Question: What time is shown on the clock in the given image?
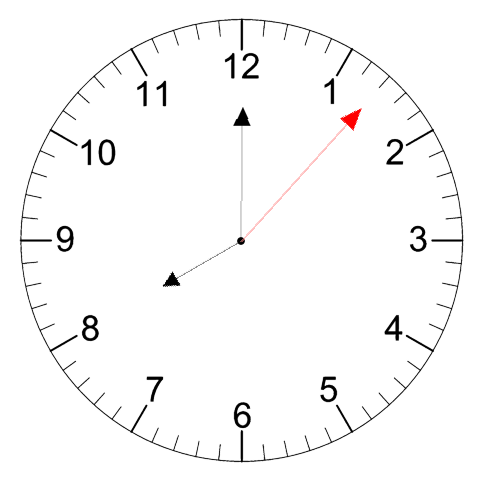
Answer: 08:00:07